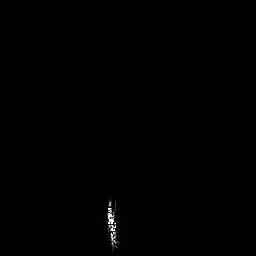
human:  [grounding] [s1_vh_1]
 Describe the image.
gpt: In the satellite image, there is  <ref>1 medium ship </ref> <box>[[40, 76, 45, 97, 0]]</box> located at bottom.